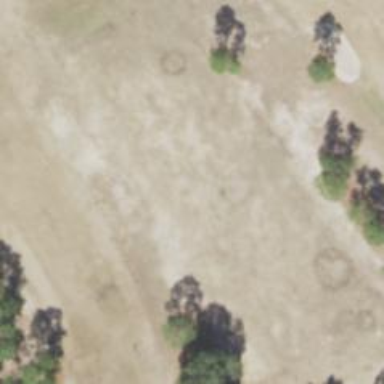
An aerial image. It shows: Grassy area used as driving range for golf.